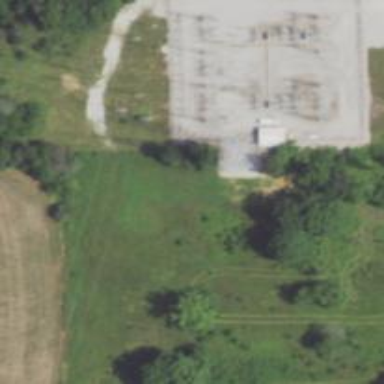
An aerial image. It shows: Fence surrounds transmission level power substation.